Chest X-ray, AP view. Patient: 33 years old, sex M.
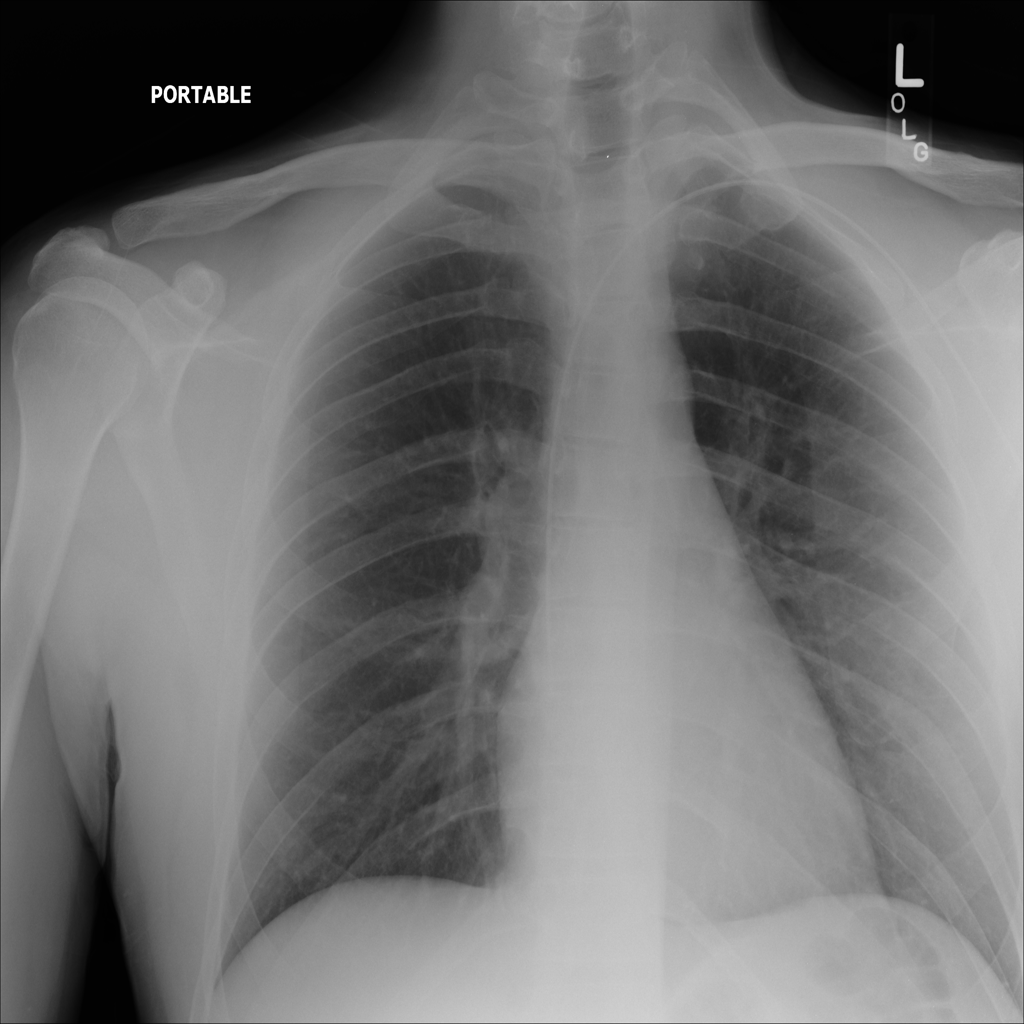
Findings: No Finding